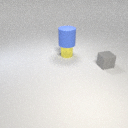
small yellow metal cylinder below large blue rubber cylinder